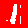
Digit: 1